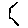
Label: hexagon